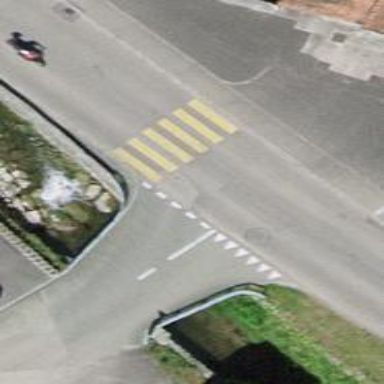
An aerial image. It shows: Uncontrolled zebra crossing on the road.